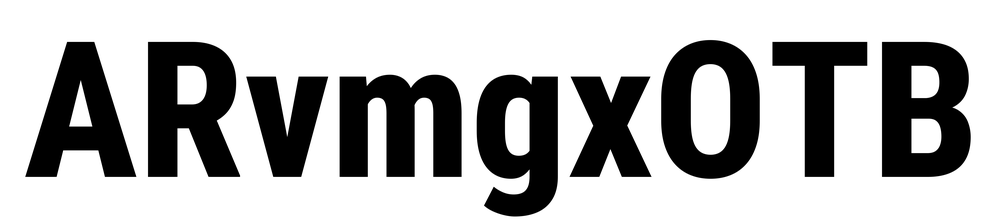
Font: Roboto_Condensed_ExtraBold